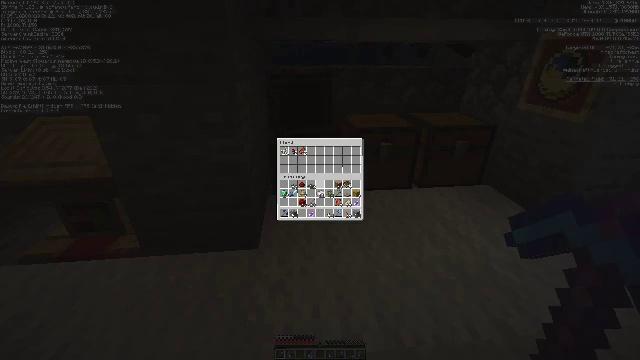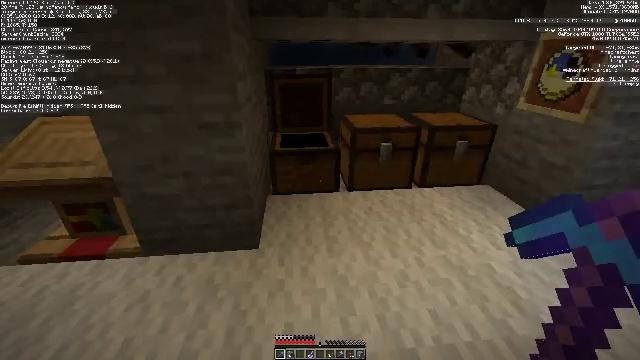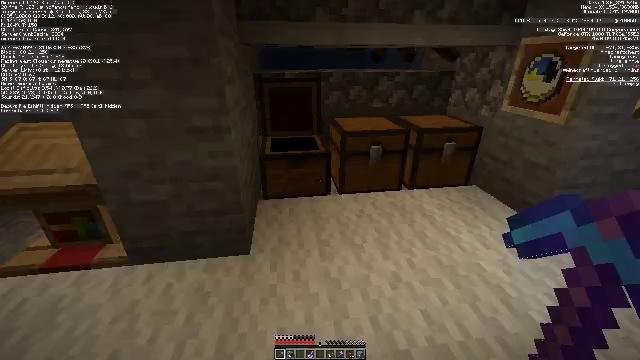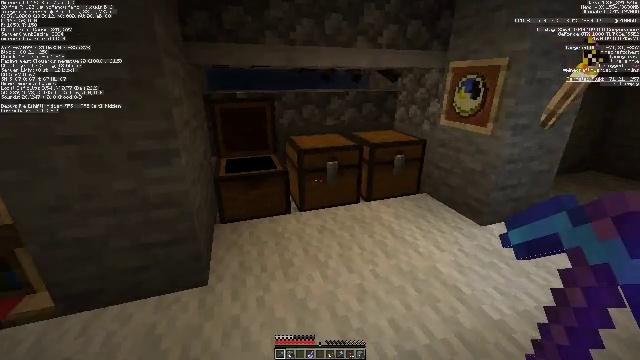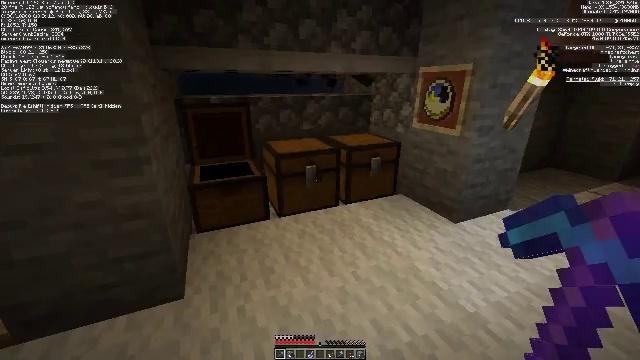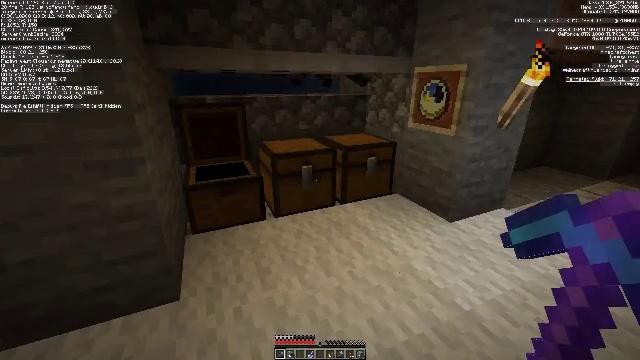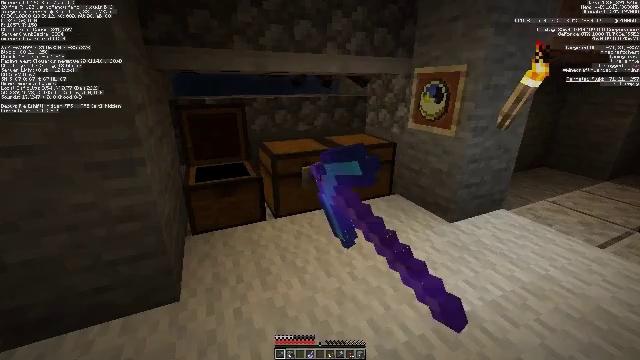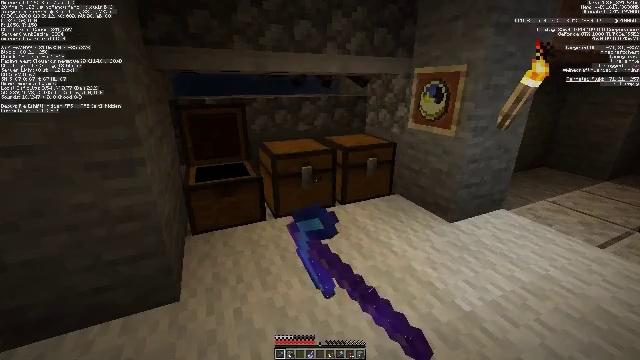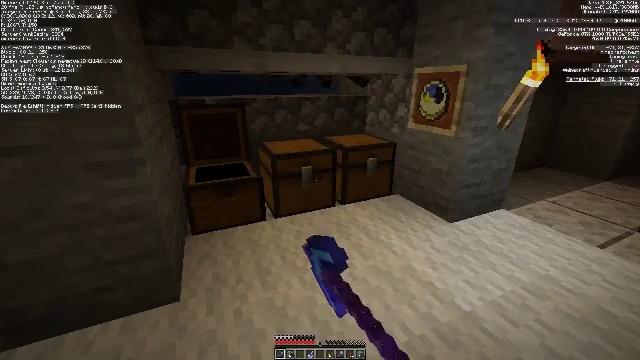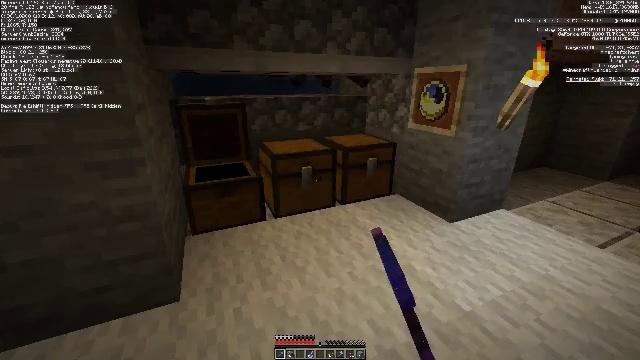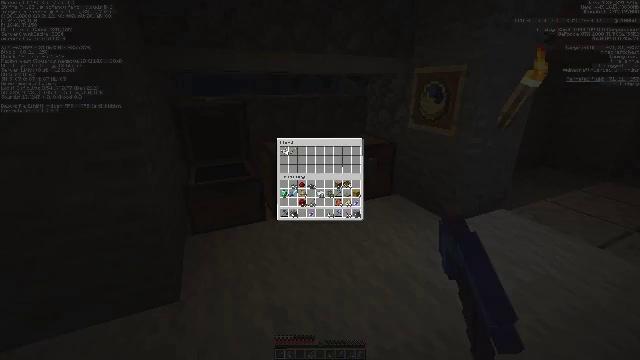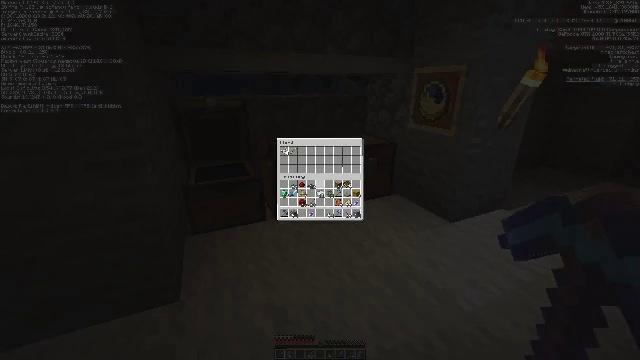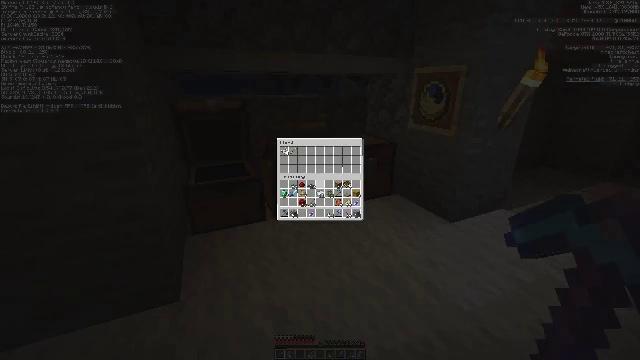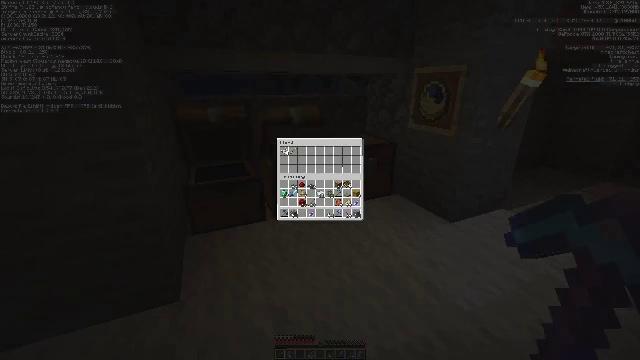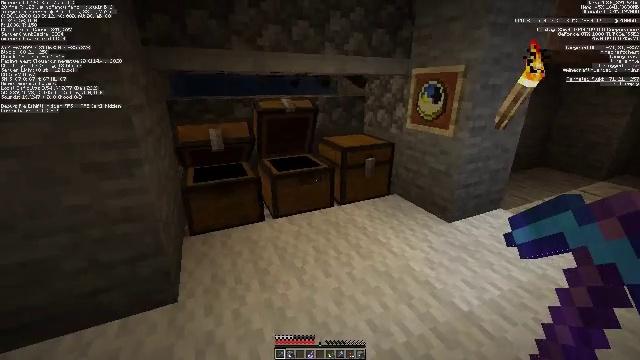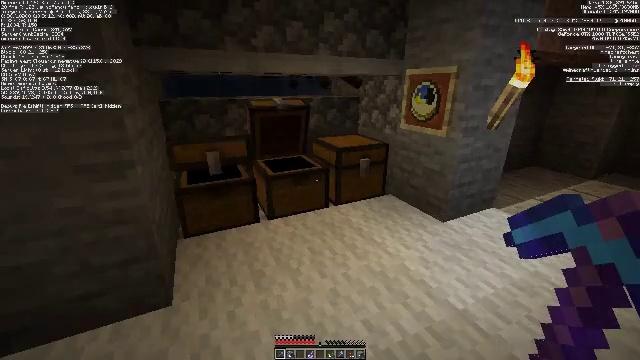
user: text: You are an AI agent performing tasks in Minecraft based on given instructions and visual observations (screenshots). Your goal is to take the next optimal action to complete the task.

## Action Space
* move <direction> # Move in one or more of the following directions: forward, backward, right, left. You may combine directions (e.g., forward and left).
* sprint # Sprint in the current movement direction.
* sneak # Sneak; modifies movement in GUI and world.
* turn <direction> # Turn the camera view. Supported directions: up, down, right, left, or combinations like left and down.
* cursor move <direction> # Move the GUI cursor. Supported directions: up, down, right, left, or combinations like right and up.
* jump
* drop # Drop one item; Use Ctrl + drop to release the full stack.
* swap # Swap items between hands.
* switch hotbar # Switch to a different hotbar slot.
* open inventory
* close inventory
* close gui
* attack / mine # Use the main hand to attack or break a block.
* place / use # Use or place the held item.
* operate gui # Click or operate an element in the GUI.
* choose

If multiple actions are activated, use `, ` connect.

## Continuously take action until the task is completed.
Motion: motion action
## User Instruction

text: Retrieve the yellow shulker box for storage.
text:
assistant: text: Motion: open inventory
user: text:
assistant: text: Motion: turn right, open inventory
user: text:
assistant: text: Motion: turn right and up, open inventory
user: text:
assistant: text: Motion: turn right
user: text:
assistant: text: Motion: use / place
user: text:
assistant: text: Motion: use / place
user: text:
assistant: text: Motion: use / place
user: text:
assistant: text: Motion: use / place
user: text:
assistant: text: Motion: no_op
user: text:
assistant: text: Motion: no_op
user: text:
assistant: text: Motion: no_op
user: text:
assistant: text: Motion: no_op
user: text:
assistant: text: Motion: no_op
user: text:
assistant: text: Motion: close inventory
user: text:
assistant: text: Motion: turn right, close inventory
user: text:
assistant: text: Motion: move forward, turn right, close inventory
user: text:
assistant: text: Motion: move forward, turn right
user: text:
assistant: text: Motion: move forward, turn right
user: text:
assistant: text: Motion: move forward, turn right
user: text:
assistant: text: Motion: turn right
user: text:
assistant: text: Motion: use / place
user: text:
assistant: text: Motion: use / place
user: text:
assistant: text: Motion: use / place
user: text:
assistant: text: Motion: use / place
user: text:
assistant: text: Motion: no_op
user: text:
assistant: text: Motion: no_op
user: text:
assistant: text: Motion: no_op
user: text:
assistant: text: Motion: no_op
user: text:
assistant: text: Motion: no_op
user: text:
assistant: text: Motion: no_op